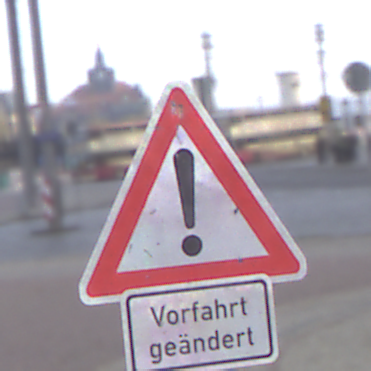
Verkehrszeichen: Gefahrenstelle
Zusatzzeichen unten: HinweisGeaenderteVorfahrtVerkehrsfuehrungVerkehrsregelung1
Umgebung: Outdoor, Urban
Tageszeit: MorningAfternoon
Wetter: PartlyCloudy
Licht: Natural
Jahreszeit: NotSpecified
Kontrast: LowContrast